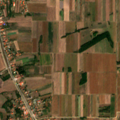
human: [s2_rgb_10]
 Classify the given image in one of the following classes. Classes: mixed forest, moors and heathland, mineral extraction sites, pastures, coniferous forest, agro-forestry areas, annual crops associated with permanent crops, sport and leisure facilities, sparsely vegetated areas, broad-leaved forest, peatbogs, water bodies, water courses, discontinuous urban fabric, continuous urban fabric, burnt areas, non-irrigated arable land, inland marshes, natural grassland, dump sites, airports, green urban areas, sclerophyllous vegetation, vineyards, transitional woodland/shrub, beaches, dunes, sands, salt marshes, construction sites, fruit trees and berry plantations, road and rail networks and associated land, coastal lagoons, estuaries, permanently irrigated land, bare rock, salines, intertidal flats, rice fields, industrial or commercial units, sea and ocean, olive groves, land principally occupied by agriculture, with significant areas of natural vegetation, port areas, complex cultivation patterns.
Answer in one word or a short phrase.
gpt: discontinuous urban fabric, non-irrigated arable land, complex cultivation patterns